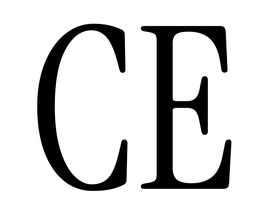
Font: InstrumentSerif-Regular